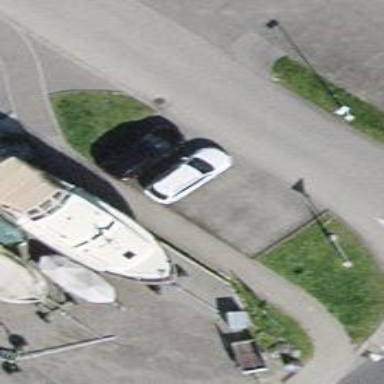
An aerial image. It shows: Parking available on the street side.